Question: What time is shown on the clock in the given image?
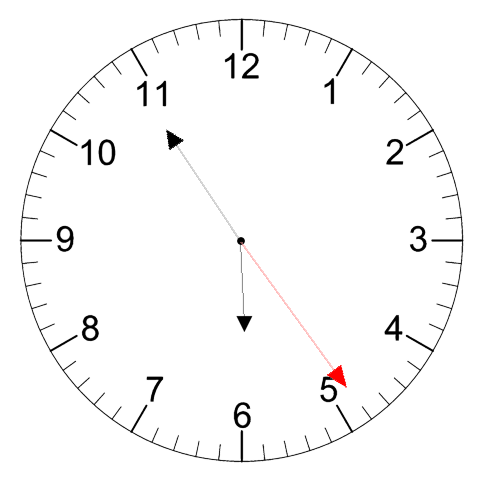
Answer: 05:54:24